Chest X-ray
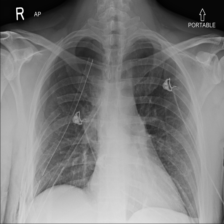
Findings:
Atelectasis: negative
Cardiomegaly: negative
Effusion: negative
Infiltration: negative
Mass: negative
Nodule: negative
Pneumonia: negative
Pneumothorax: positive
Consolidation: negative
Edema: negative
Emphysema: negative
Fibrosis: negative
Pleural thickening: negative
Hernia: negative